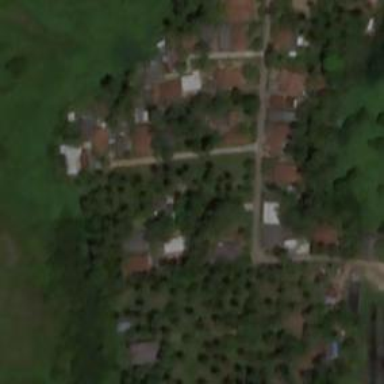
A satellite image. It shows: Residential road.